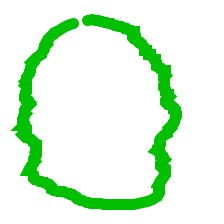
Shape: circle